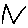
Label: zigzag